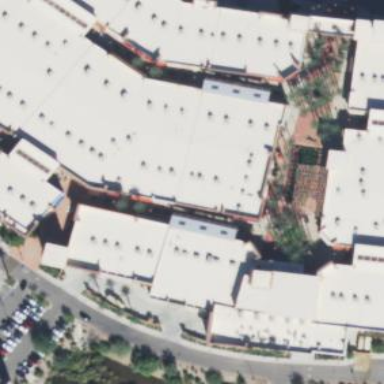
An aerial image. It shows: Outdoor mall within retail building.